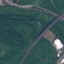
Land use / land cover: Highway